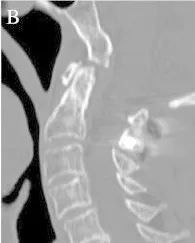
Sagittal computer tomography reconstruction images three months after the surgery. The fracture was healed.
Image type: radiology (ct)